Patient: sex M, age 64
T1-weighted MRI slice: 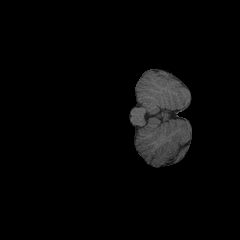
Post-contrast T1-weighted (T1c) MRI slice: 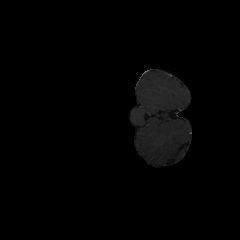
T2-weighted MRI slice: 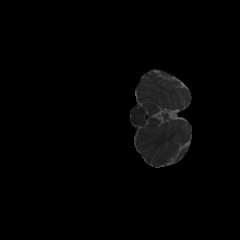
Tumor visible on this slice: no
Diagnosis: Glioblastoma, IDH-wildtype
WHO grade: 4